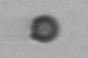
Label: bead